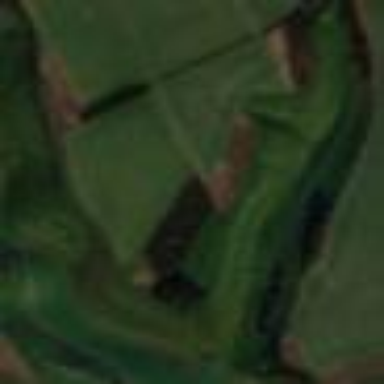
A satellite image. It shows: Chalk downland covered with grassland.